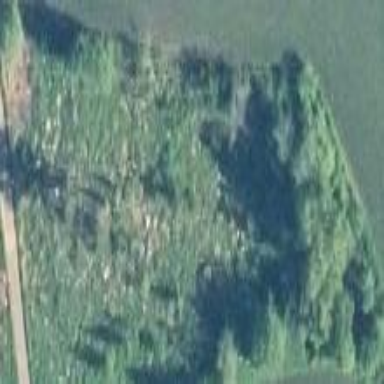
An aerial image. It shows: Forest area.